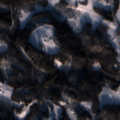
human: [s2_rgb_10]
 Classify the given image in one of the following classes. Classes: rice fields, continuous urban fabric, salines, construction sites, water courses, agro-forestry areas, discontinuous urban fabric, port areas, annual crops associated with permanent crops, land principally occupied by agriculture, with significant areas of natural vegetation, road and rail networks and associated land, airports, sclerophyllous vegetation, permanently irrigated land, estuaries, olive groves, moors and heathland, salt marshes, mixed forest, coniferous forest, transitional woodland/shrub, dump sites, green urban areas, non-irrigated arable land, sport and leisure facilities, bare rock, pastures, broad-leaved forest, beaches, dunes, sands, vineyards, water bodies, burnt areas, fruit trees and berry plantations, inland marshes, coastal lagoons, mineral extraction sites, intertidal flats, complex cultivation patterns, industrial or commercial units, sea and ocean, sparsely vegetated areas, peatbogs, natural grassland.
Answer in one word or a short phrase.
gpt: land principally occupied by agriculture, with significant areas of natural vegetation, broad-leaved forest, coniferous forest, mixed forest, water bodies